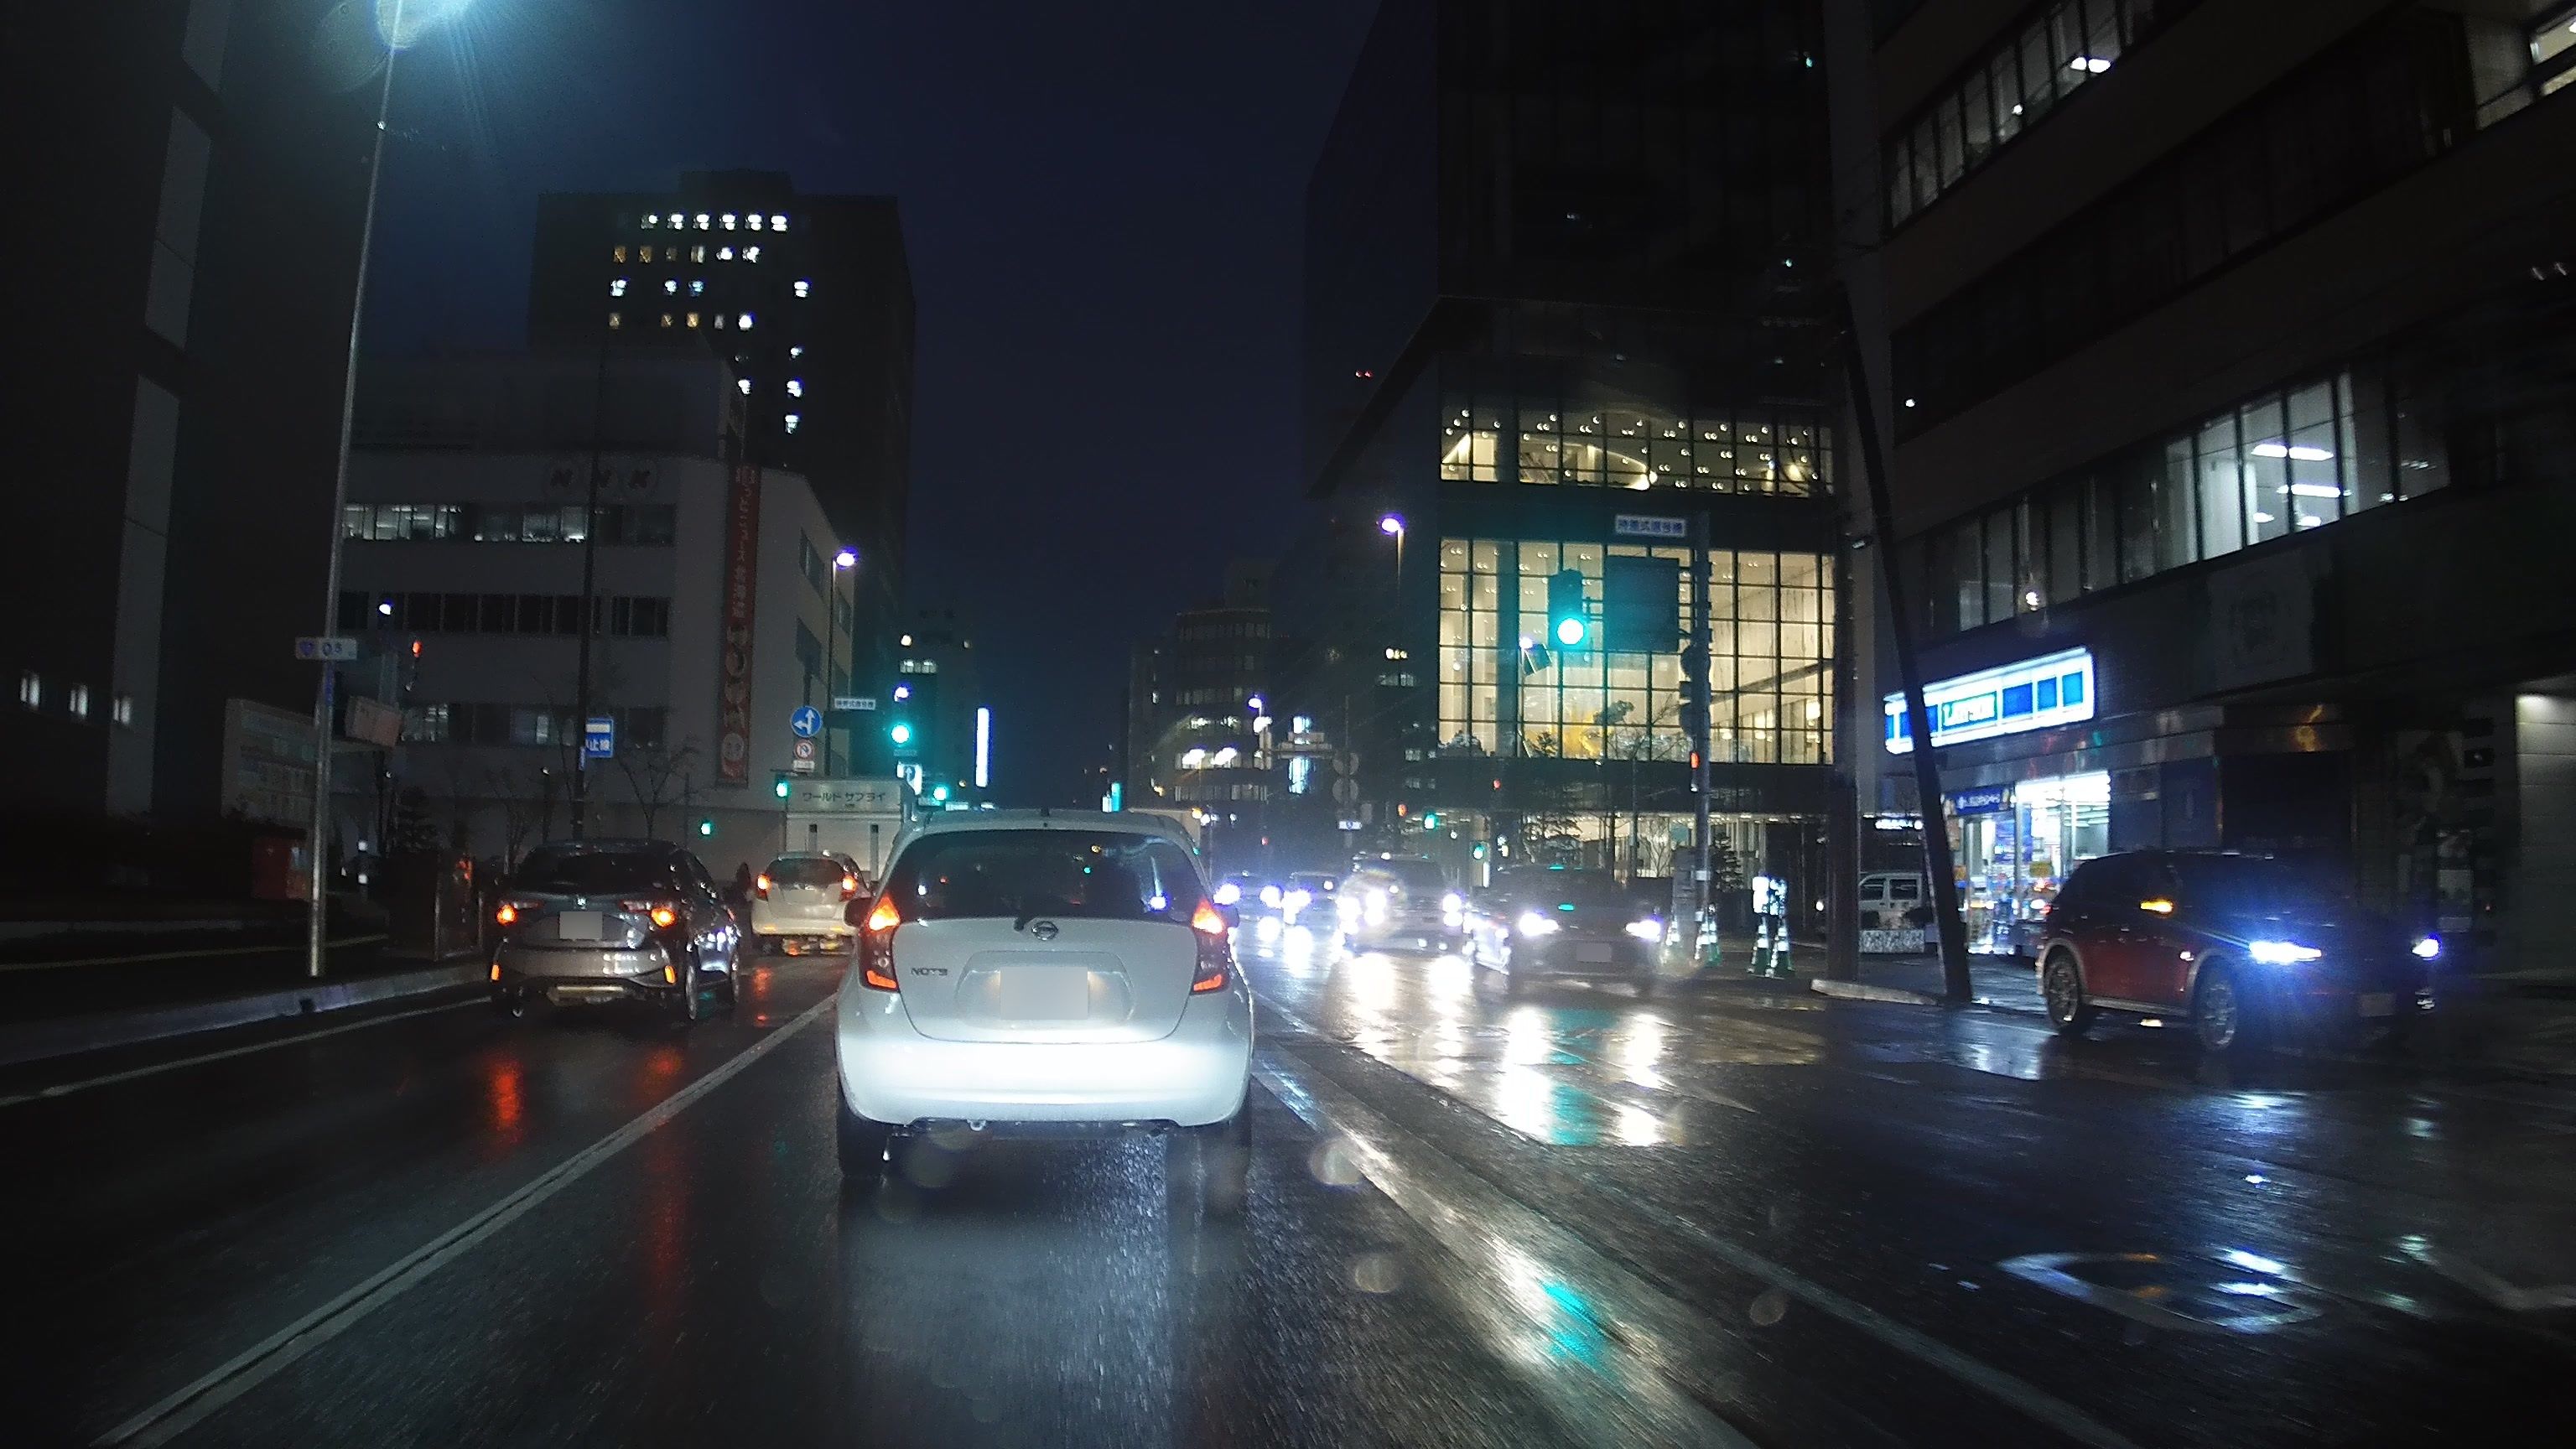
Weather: clear
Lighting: night
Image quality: slightly poor
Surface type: driving surface
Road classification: footway
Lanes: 4
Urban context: urban centre
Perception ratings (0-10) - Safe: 2.61, Lively: 9.06, Beautiful: 5.72, Boring: 0.64, Depressing: 4.03, Wealthy: 5.09